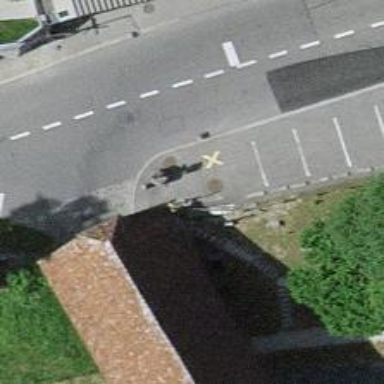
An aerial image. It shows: Stone steps forming road.